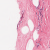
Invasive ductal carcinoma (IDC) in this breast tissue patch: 0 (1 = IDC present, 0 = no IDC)